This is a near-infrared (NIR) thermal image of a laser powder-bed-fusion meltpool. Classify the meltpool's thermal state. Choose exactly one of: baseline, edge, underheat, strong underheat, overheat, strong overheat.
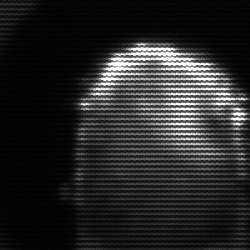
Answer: baseline